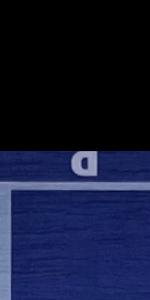
Label: Empty